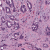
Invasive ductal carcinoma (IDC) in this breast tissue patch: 1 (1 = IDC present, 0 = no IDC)